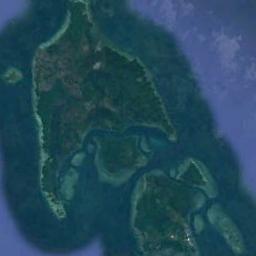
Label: island